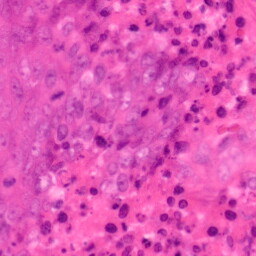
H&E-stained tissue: Colon